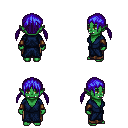
a pixel art fantasy rpg character, female body template, orc, green skin, blue robe, robe skirt, blue twin-tailed hairstyle, leather bracers, four views (front, back, left, right), 2x2 character sprite sheet, small pixel art, hard edges, no anti-aliasing